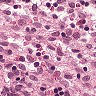
Metastatic tissue present: no